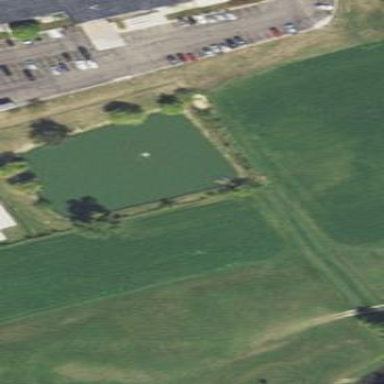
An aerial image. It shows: Pond with natural water.